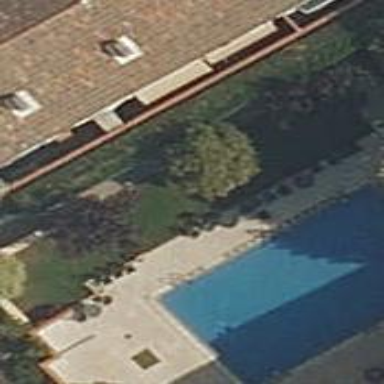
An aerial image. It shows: Swimming pool located in leisure land.